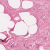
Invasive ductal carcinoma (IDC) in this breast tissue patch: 0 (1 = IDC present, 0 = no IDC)